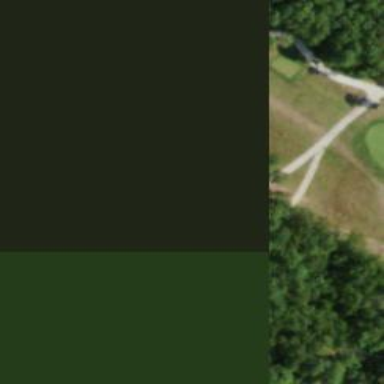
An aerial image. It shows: Service road designated as golf cart path.